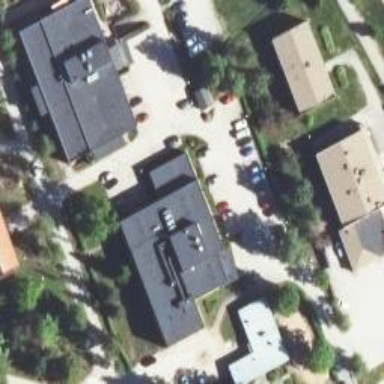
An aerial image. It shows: Clinic.